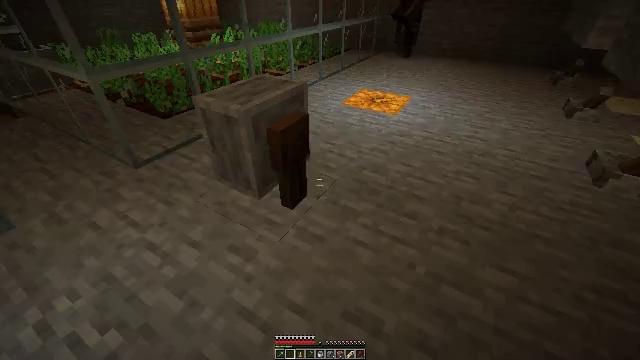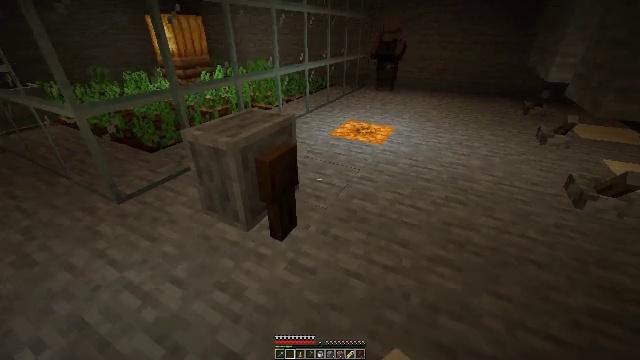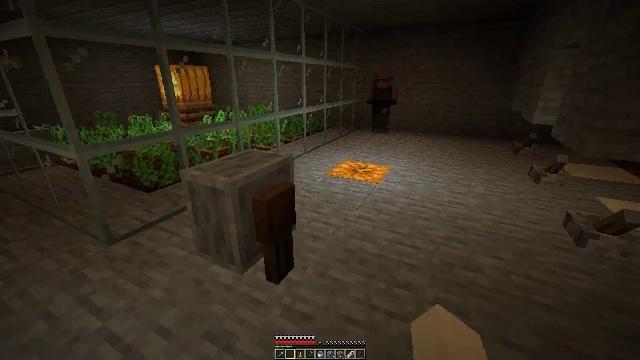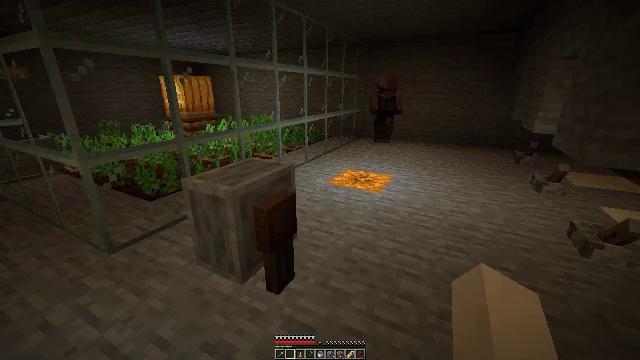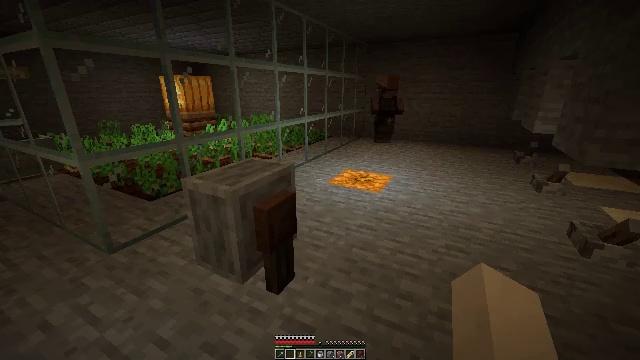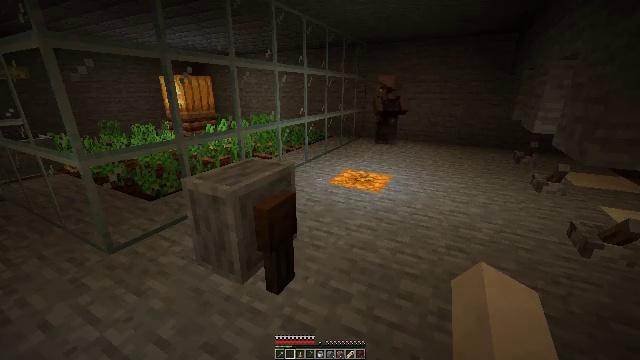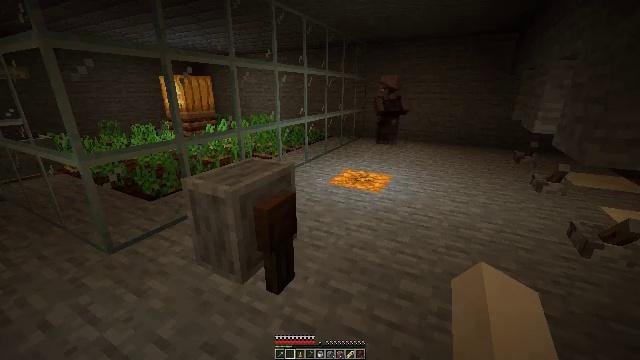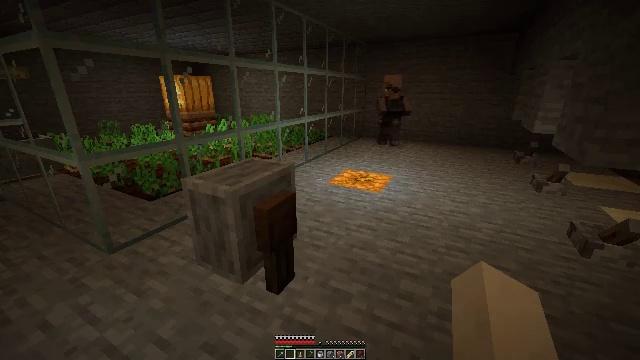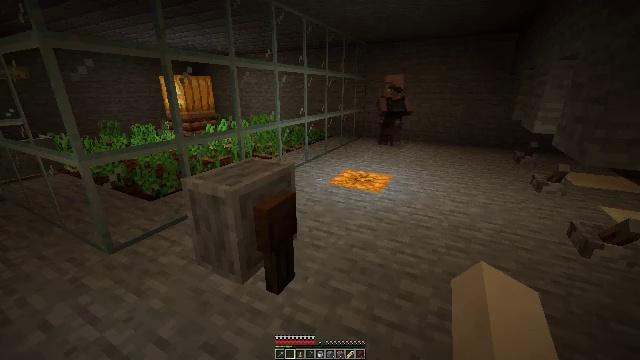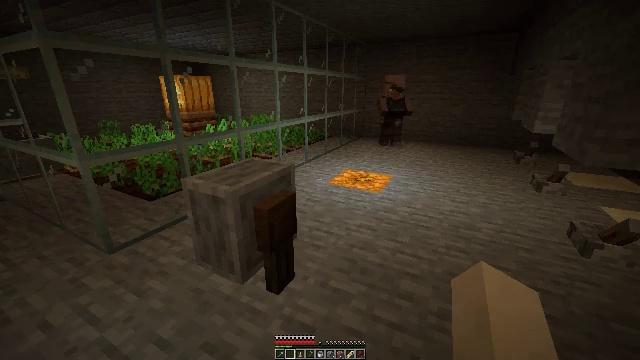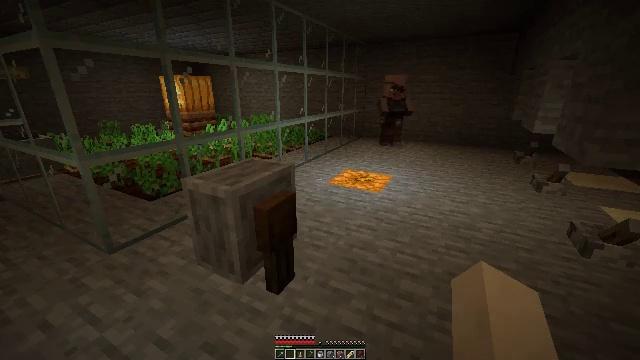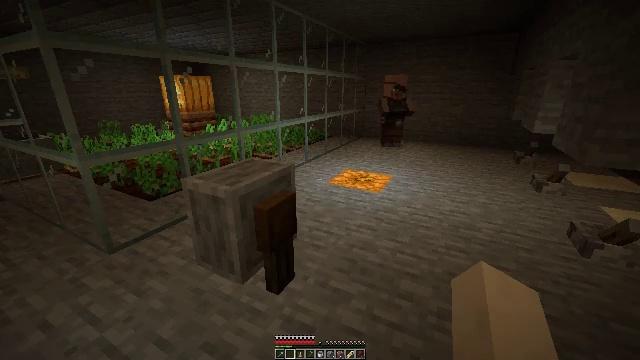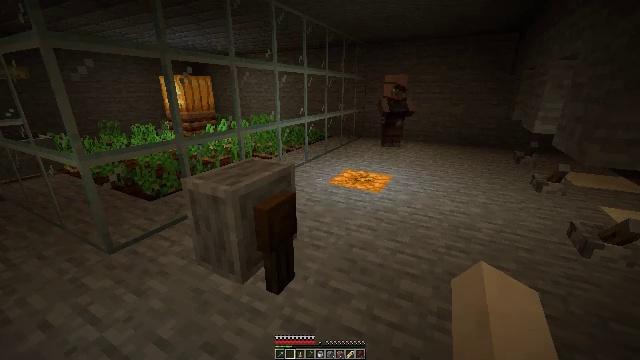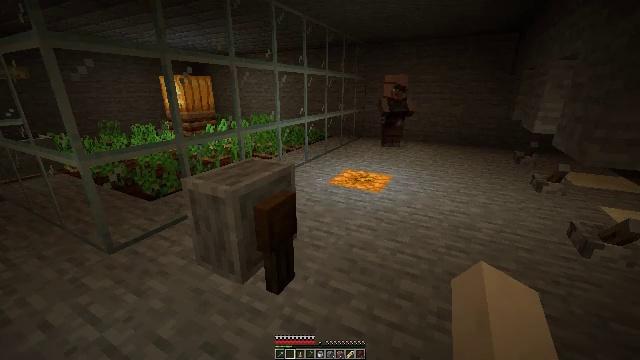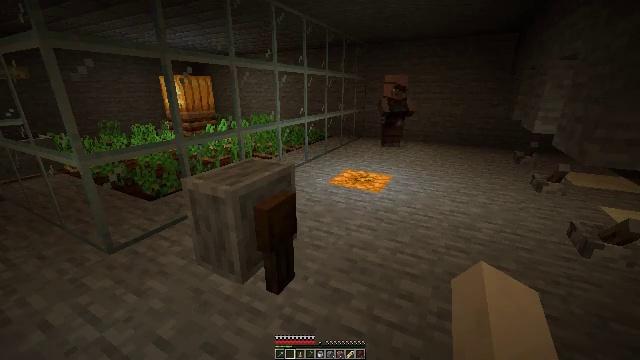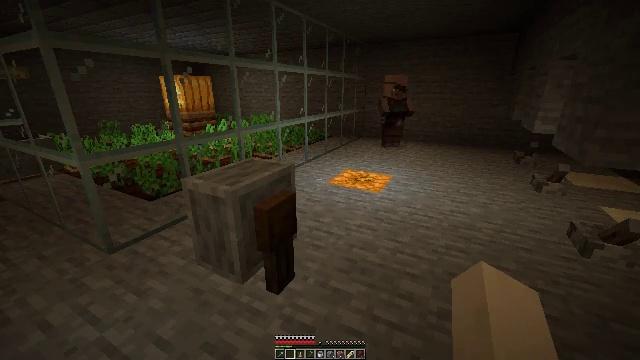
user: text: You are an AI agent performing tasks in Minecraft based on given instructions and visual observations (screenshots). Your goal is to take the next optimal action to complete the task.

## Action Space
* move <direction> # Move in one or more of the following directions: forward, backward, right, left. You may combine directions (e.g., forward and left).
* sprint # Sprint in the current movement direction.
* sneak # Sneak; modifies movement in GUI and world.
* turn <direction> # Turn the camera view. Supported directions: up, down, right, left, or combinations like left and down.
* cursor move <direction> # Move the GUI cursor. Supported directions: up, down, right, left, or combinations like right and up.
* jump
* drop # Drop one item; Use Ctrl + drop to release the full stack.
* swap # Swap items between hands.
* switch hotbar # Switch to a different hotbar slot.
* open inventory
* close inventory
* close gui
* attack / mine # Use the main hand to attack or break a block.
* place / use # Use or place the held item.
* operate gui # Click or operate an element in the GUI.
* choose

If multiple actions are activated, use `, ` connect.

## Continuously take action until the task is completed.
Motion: motion action
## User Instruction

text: Gather the grindstone to use later.
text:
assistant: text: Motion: turn right and up
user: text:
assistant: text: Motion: turn up
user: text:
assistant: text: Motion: turn up
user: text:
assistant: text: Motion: no_op
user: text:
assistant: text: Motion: no_op
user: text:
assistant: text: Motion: no_op
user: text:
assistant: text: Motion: no_op
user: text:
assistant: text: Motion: no_op
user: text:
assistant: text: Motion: no_op
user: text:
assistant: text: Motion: no_op
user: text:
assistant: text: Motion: no_op
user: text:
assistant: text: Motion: no_op
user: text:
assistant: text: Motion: no_op
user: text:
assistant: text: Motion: no_op
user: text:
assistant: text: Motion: no_op
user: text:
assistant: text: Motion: no_op
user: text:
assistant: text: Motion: no_op
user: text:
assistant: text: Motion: no_op
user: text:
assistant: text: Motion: no_op
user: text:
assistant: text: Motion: no_op
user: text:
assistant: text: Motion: no_op
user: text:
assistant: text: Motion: no_op
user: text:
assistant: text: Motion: no_op
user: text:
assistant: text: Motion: no_op
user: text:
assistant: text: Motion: no_op
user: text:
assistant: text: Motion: no_op
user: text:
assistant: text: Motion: no_op
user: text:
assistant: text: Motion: no_op
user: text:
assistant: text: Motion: no_op
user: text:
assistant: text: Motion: no_op